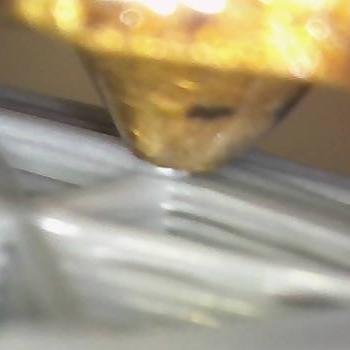
Flow rate: 162%